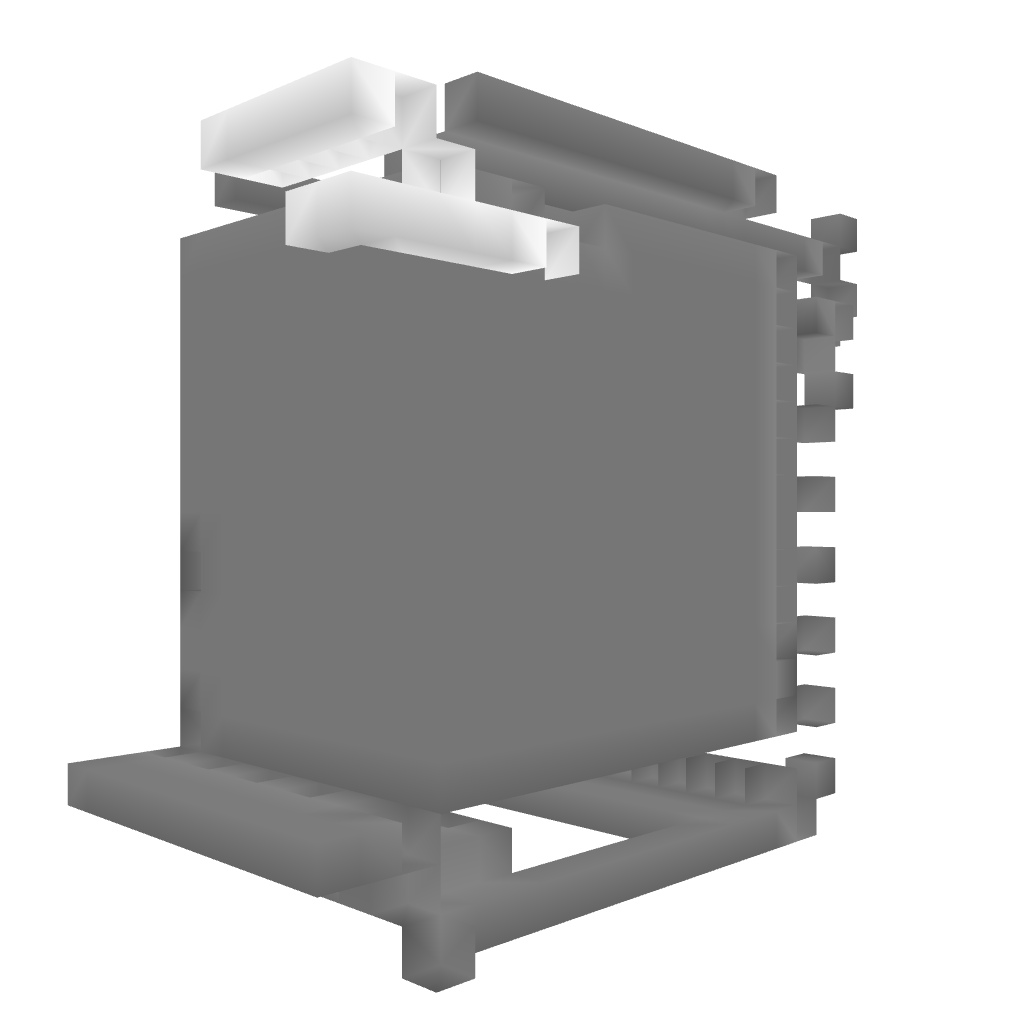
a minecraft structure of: Self Building Room bad low quality